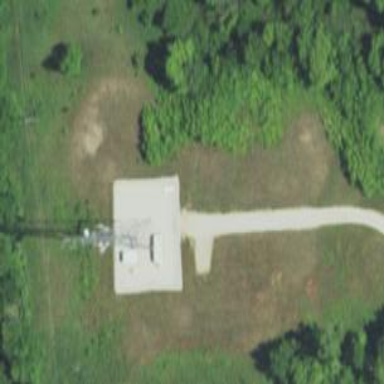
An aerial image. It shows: Lattice structure mast used for communication purposes.